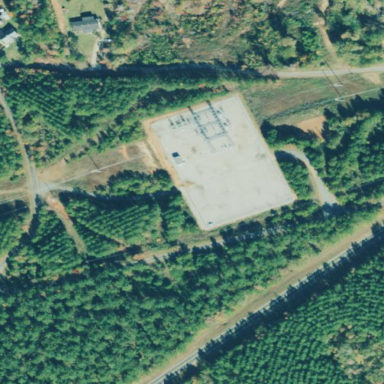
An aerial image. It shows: There is fence around switching substation.